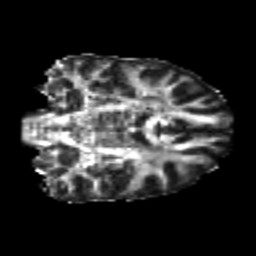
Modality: FA
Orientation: coronal
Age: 20
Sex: male
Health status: healthy
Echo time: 0.074 s